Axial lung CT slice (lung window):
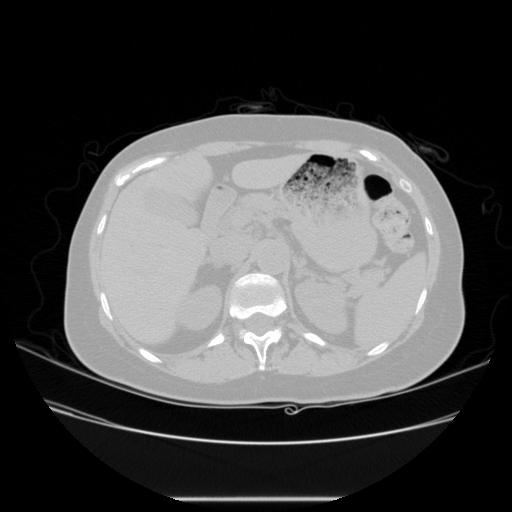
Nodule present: no